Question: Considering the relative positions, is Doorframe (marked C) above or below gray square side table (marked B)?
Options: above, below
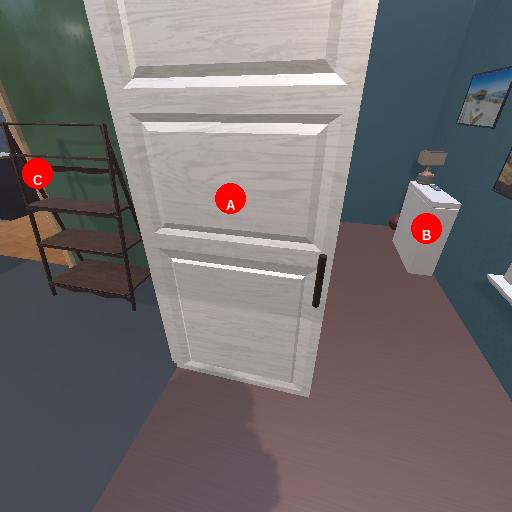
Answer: above